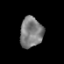
Tissue: prostate
Cell type: T cells
Senescence score: 0.241
Nuclear area (px): 677
Mean DAPI intensity: 125.879